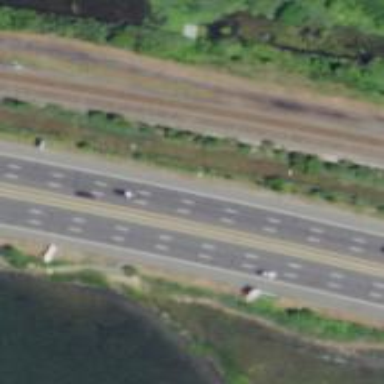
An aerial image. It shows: Urban freeway or expressway with asphalt surface.